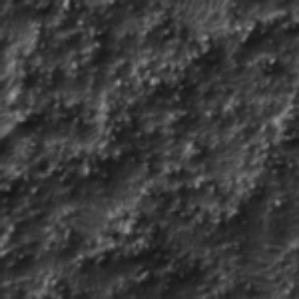
Label: frost